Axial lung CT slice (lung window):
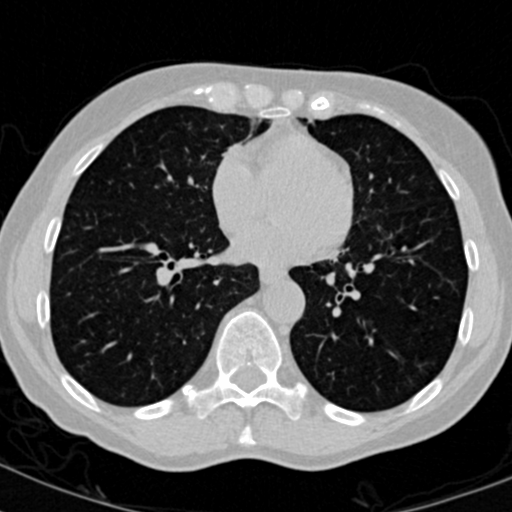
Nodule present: no